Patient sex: F
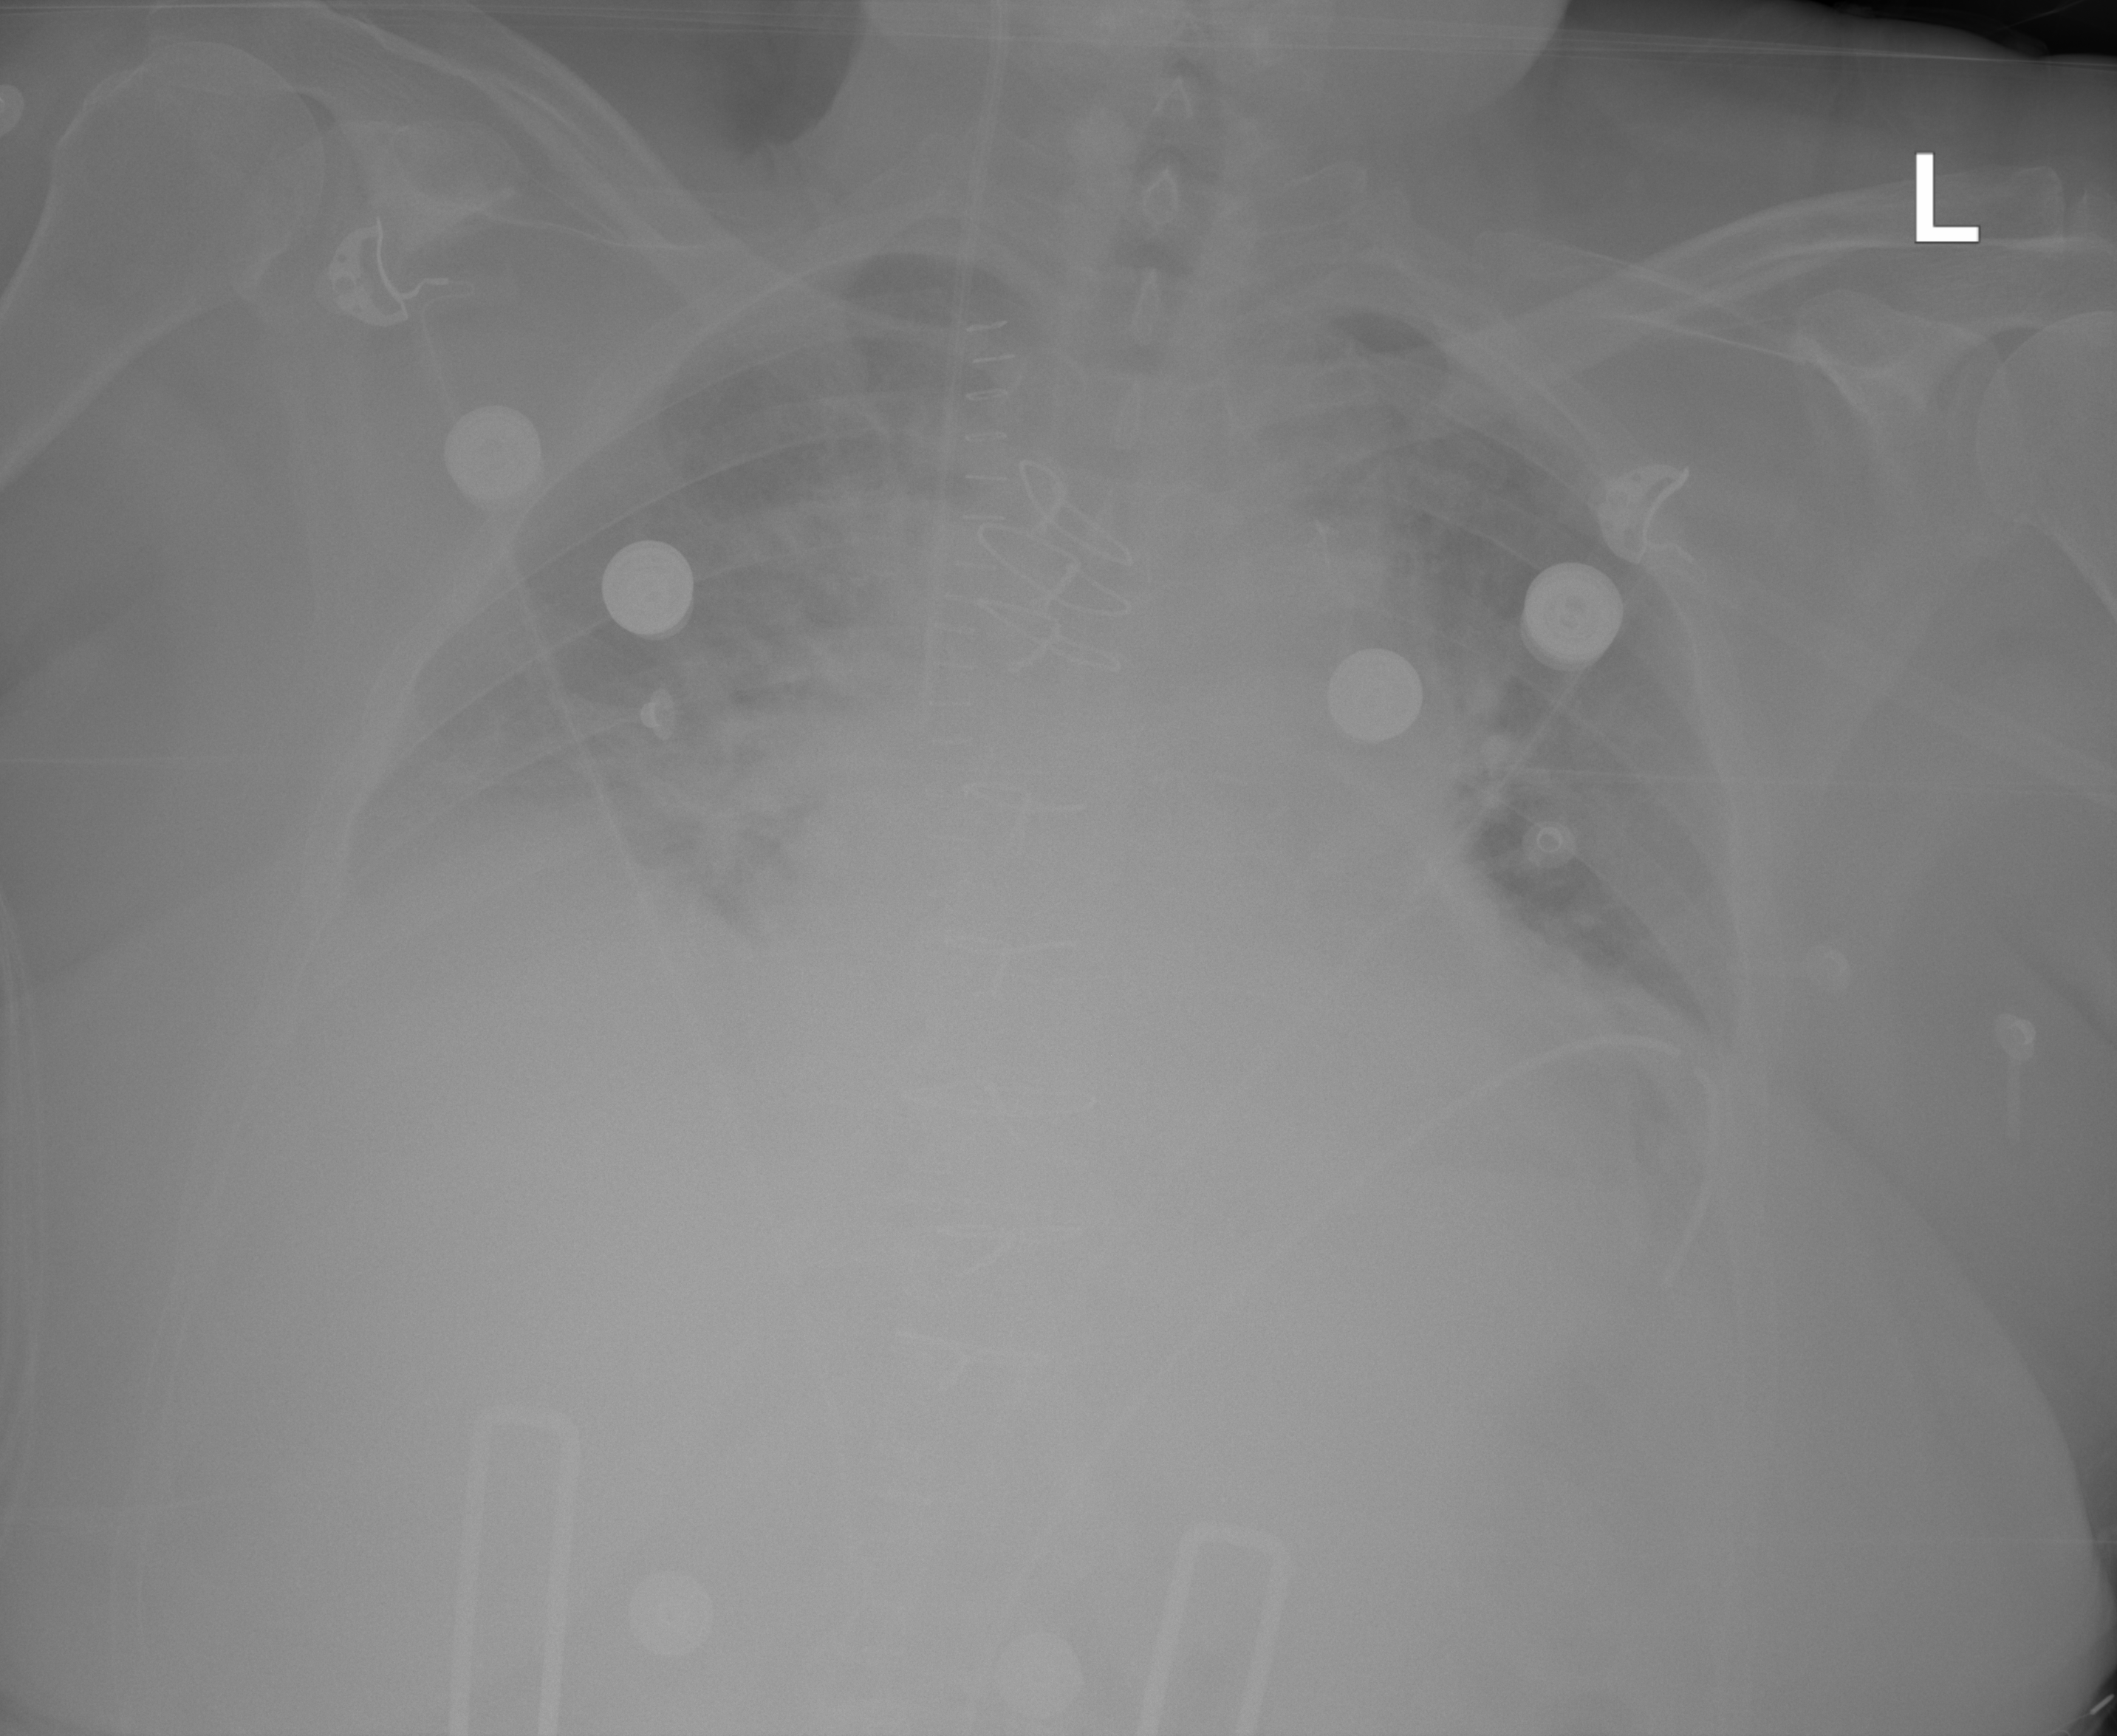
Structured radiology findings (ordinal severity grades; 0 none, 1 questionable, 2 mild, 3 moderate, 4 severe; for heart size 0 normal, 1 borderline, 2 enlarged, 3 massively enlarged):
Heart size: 1
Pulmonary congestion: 2
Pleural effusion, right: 2
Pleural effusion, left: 2
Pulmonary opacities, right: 2
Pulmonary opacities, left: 2
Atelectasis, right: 2
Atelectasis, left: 2